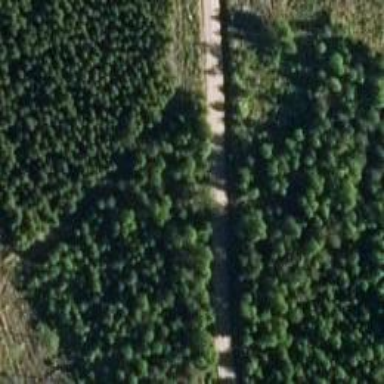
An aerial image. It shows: Unclassified road.